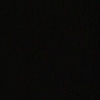
Label: space